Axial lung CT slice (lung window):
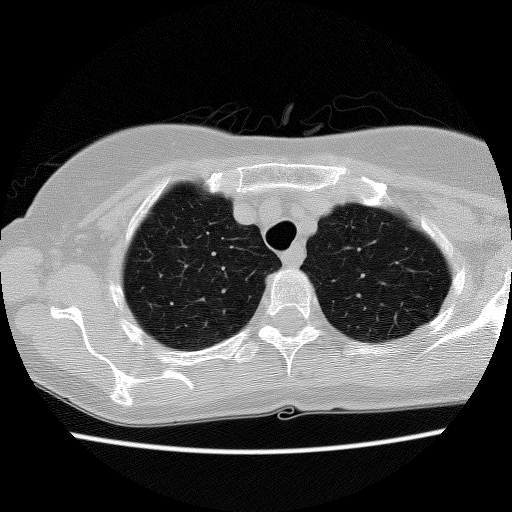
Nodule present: no